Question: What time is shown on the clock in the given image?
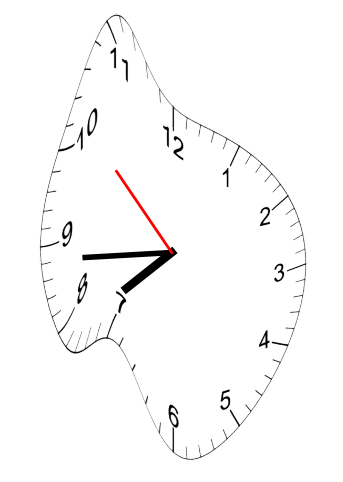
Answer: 07:43:52